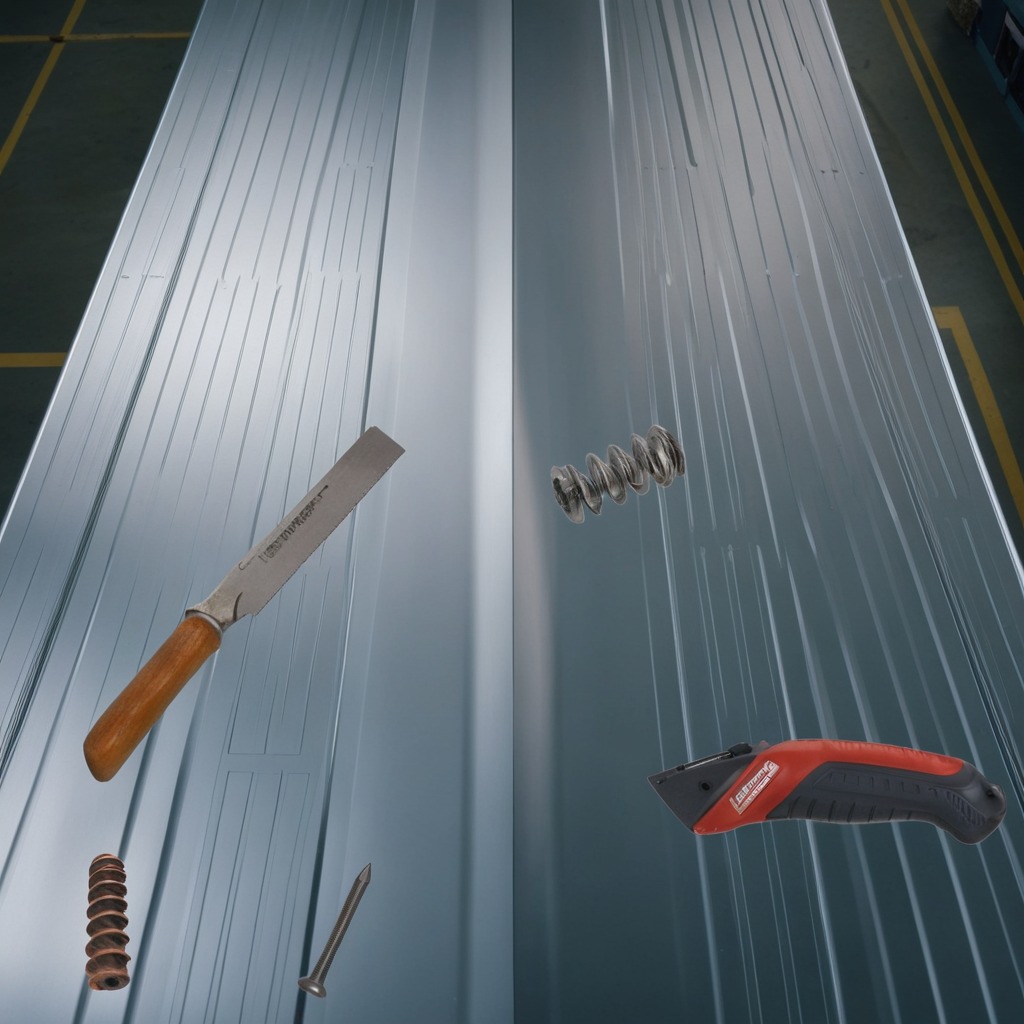
A utility knife, a metal machine screw, an iron nail, a coiled metal spring, and a handheld metal saw are lying on the toolbox surface.